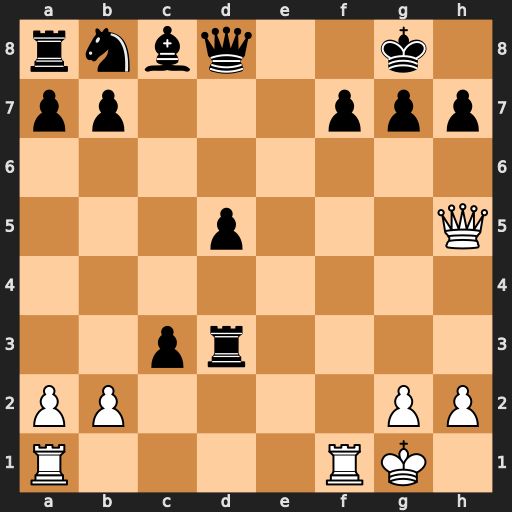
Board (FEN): rnbq2k1/pp3ppp/8/3p3Q/8/2pr4/PP4PP/R4RK1
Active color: w
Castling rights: -
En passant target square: -
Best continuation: Qxf7+ Kh8 Qf8+ Qxf8 Rxf8#